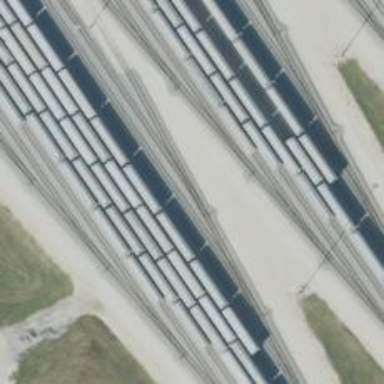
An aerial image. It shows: Railway yard.